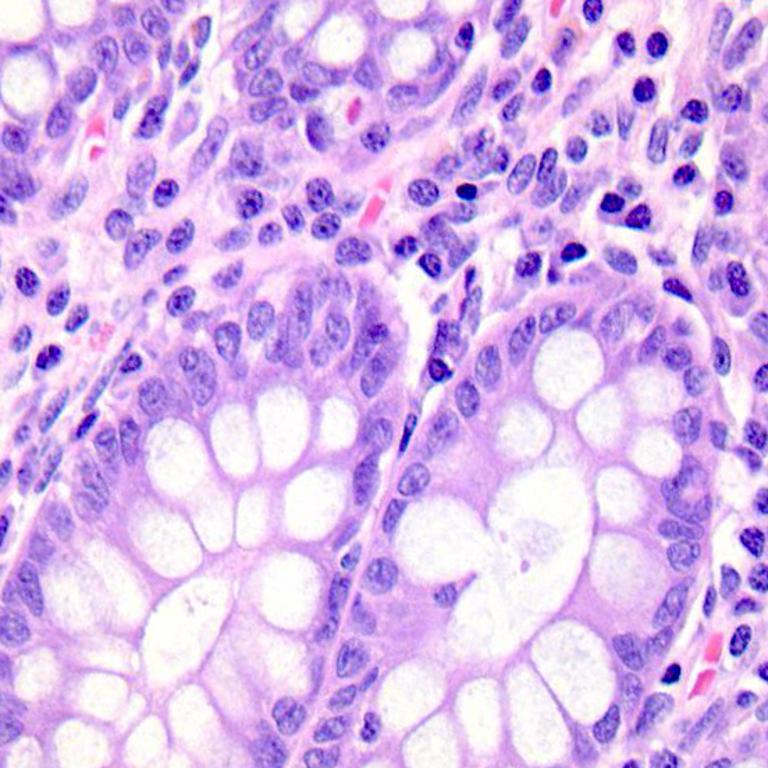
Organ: colon
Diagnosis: benign